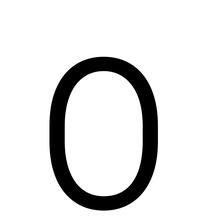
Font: Roboto_Condensed_Light